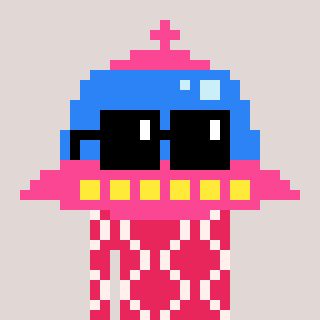
a pixel art character with square black sunglasses, a ufo-shaped head and a redpinkish-colored body on a warm background